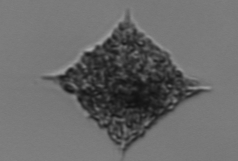
Label: Dictyocha